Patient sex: M
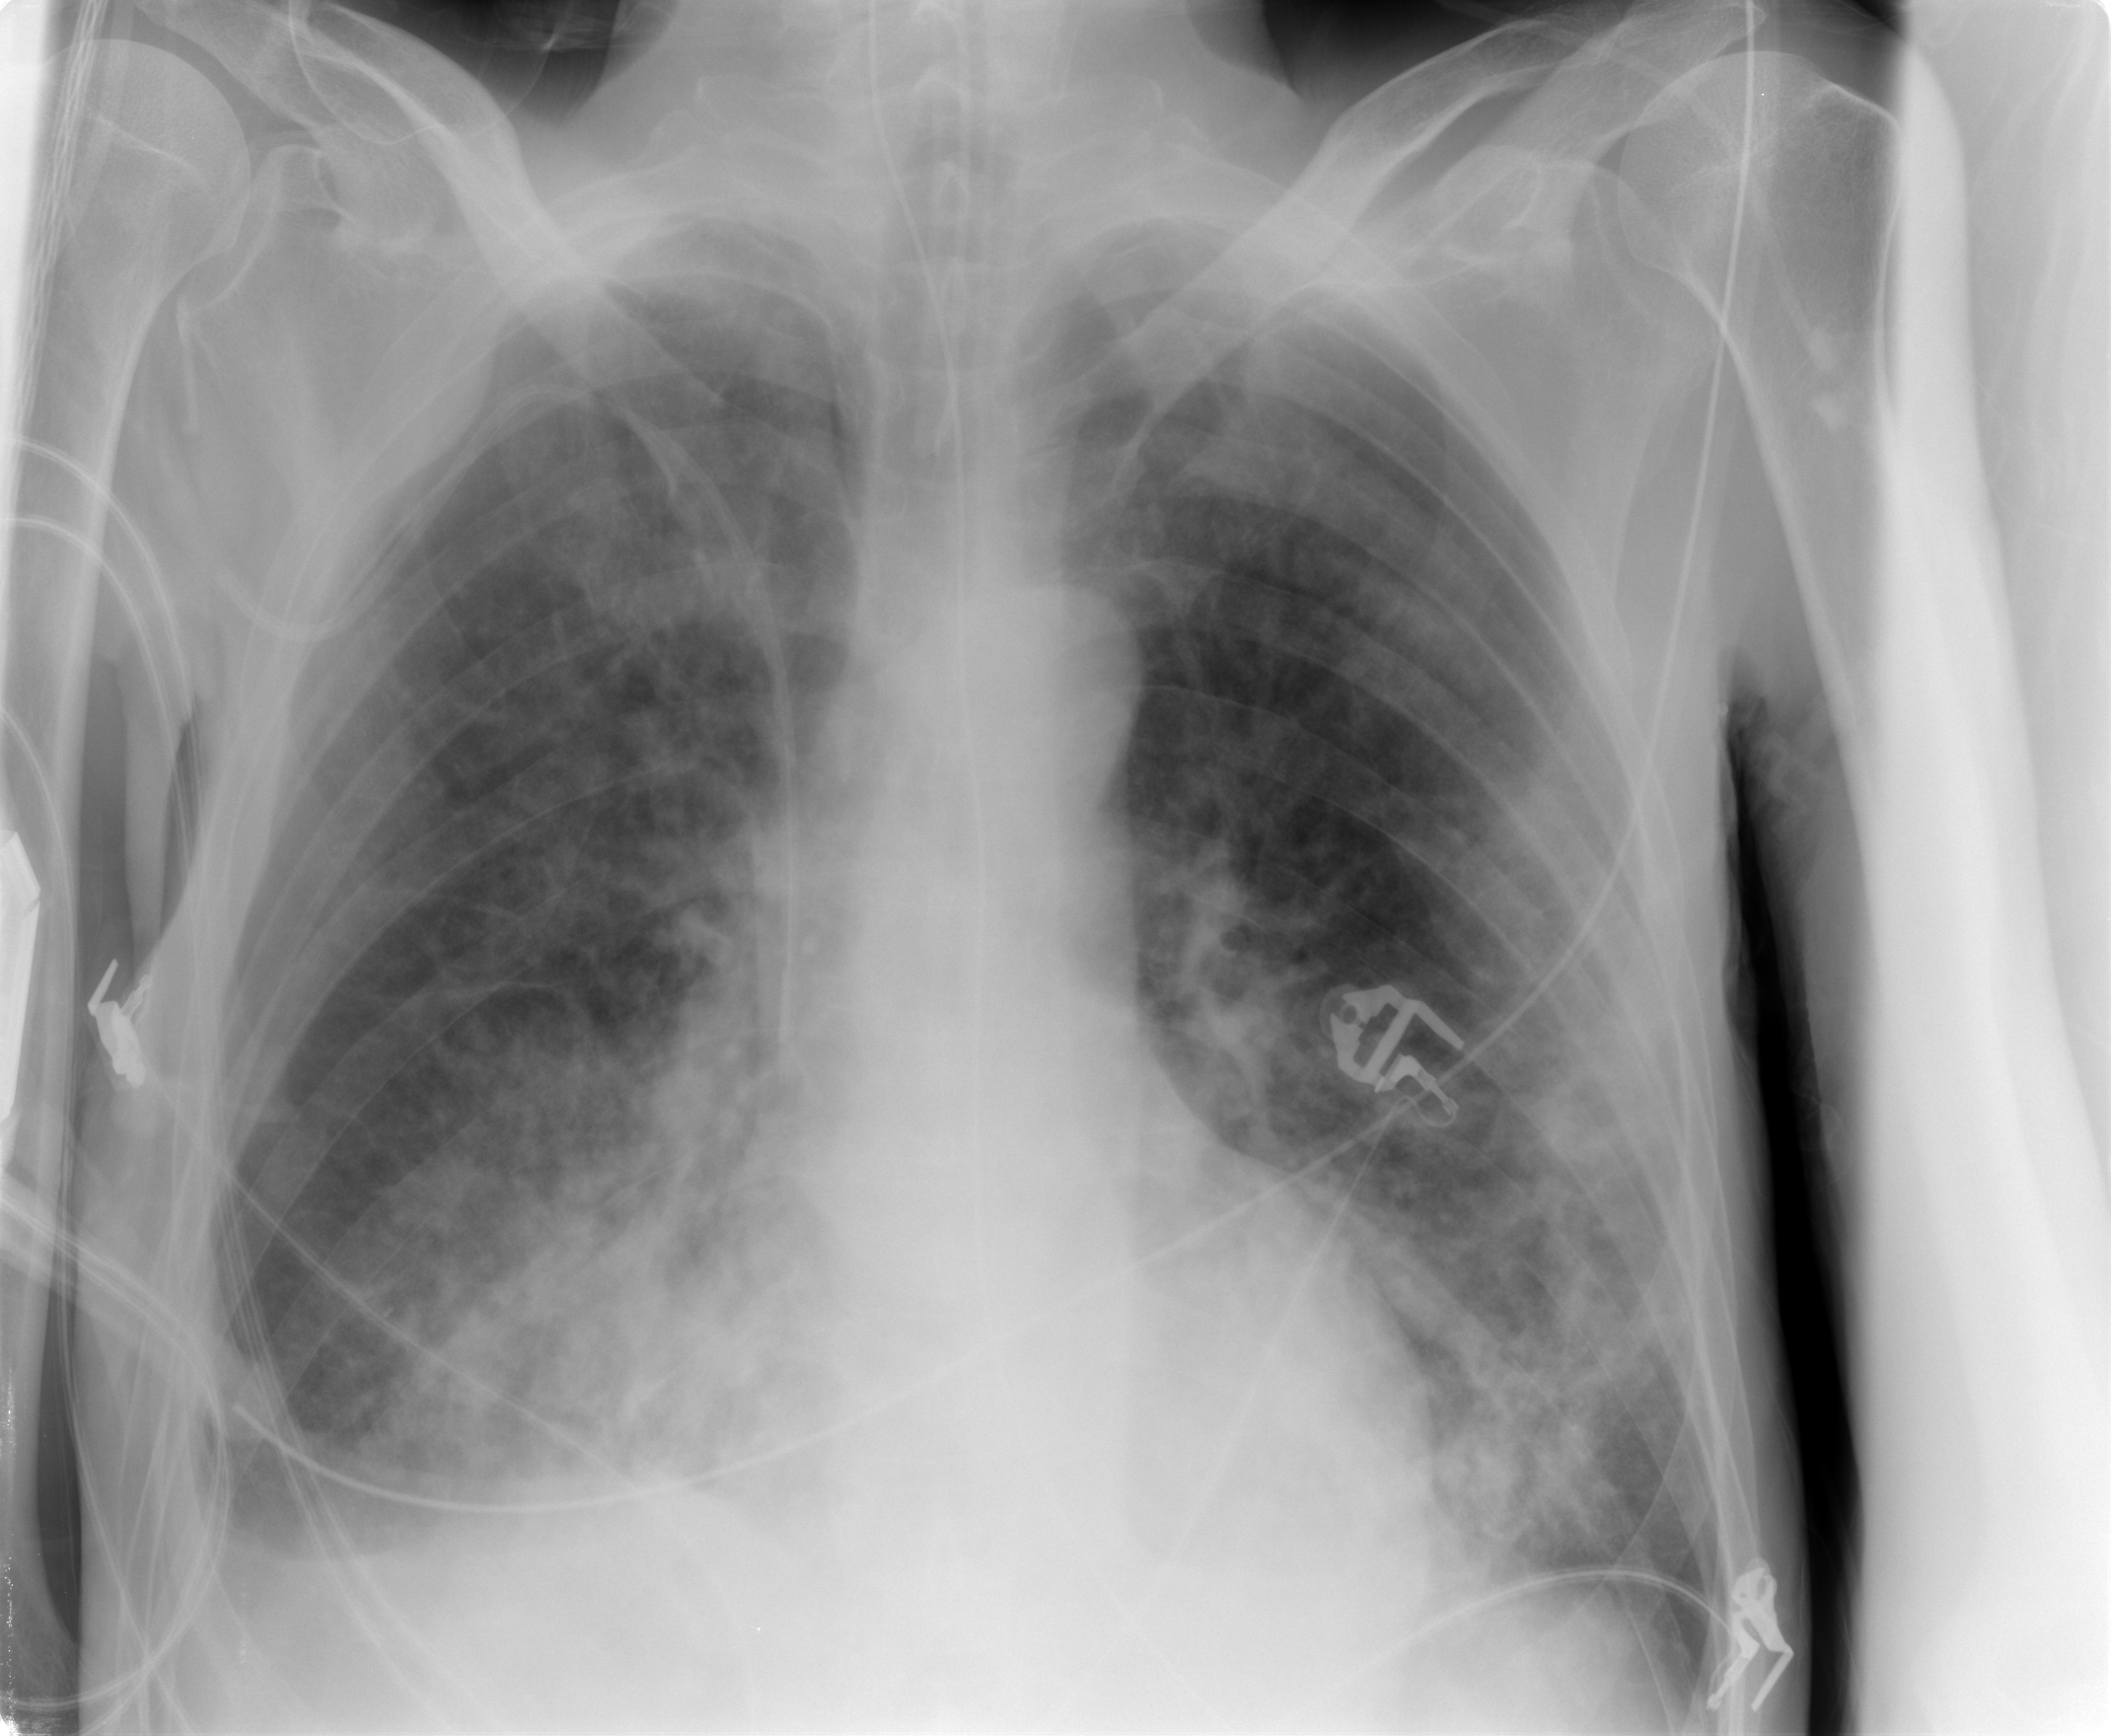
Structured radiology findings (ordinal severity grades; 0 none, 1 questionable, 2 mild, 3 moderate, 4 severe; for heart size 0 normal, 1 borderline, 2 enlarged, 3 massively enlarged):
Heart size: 0
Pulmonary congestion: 3
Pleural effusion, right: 2
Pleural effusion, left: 0
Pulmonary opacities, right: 3
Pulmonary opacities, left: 3
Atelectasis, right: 2
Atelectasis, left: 2